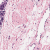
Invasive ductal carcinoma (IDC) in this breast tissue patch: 0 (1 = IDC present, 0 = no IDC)